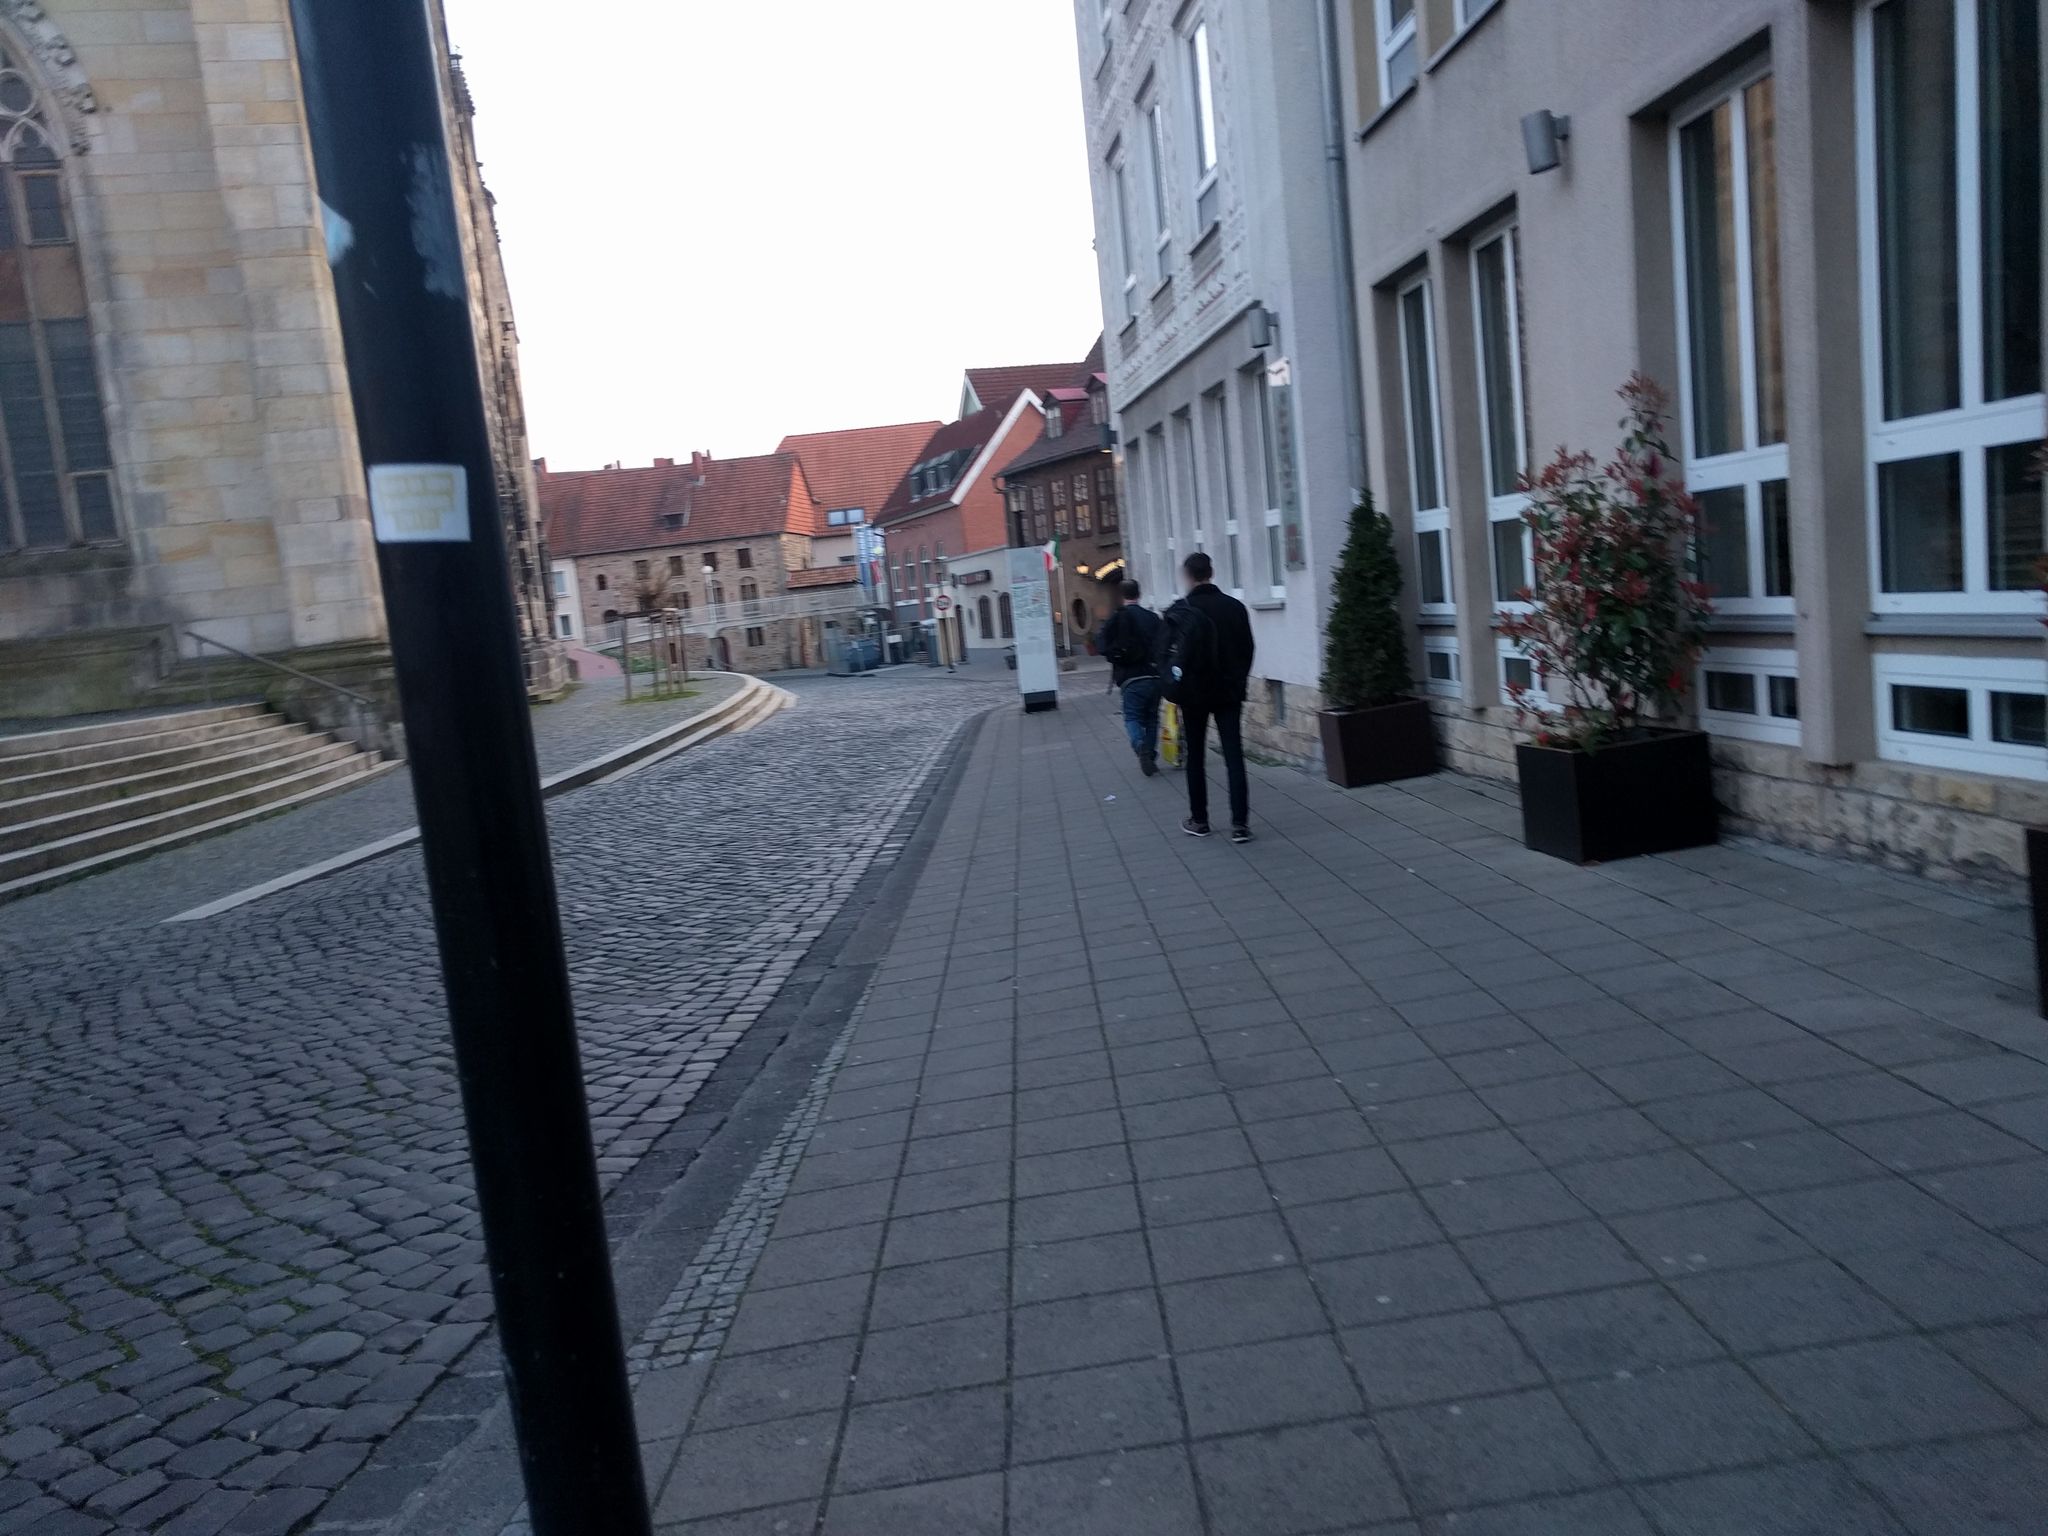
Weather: clear
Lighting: day
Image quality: good
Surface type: walking surface
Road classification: residential, pedestrian
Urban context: urban centre
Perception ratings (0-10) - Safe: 7.97, Lively: 6.71, Beautiful: 7.48, Boring: 4.95, Depressing: 2, Wealthy: 9.59